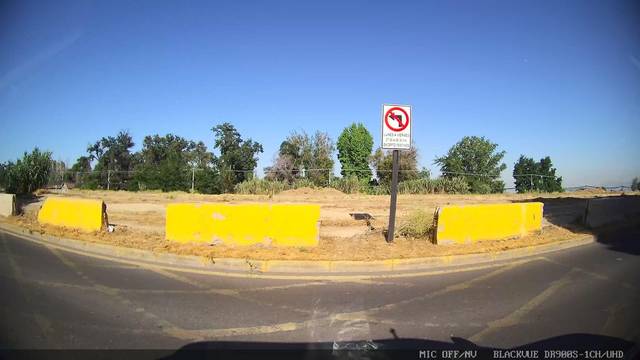
Region: Chile
Coordinates: -33.495, -70.559